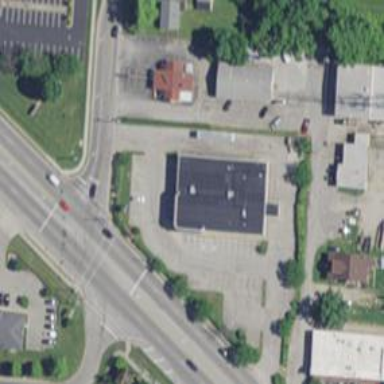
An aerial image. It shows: Pharmacy providing healthcare services.